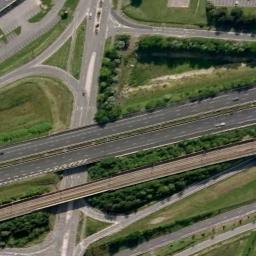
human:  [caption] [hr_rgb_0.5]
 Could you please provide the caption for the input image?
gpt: On the highway, There is an overpass .

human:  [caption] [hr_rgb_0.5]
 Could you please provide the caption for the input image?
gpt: The overpass is on the grass next to some trees .

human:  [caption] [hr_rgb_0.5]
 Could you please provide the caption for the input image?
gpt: There are many roads of different lengths under the overpass .

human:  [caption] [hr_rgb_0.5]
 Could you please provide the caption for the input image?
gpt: The cross-line overpass is over the roads on the green space .

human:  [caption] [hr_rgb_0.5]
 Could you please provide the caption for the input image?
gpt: There are some green trees and lawns beside the overpass .